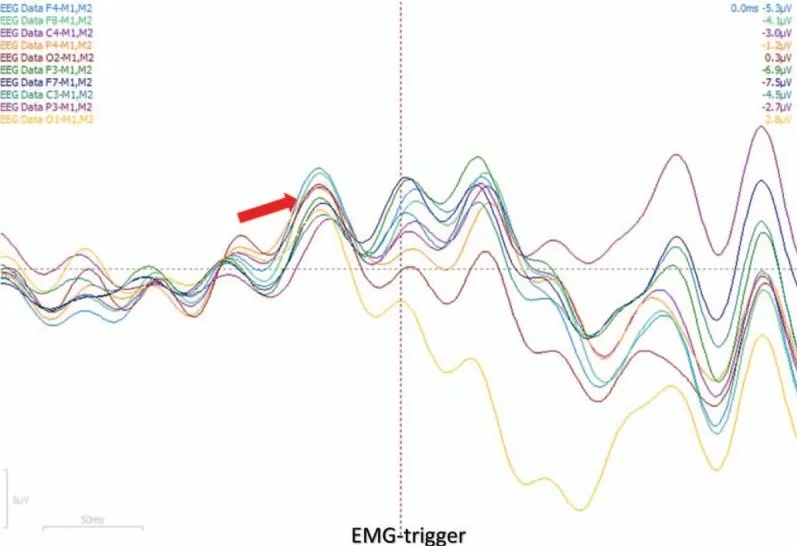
A time-locked, evoked negative cortical averaging potential precedes the EMG trigger.
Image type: electrography (emg)